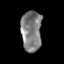
Tissue: prostate
Cell type: T cells
Senescence score: 0.3097
Nuclear area (px): 819
Mean DAPI intensity: 126.846